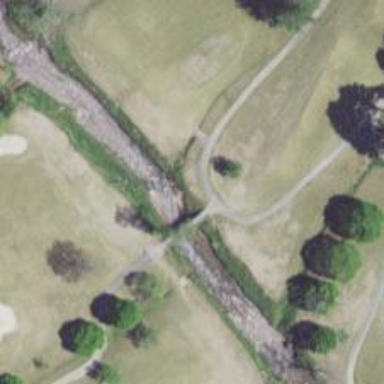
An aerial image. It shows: Footway bridge over golf path.